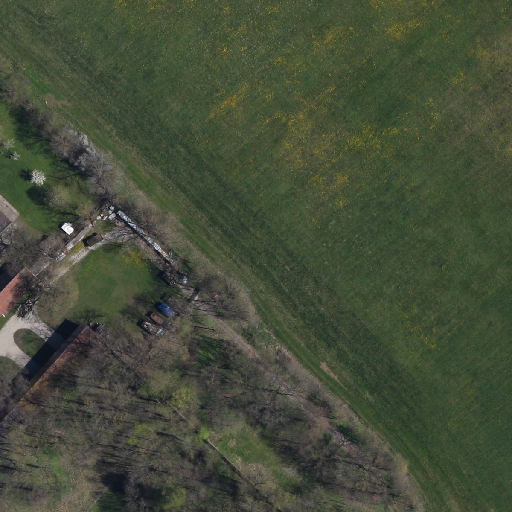
Referring expression: trailer